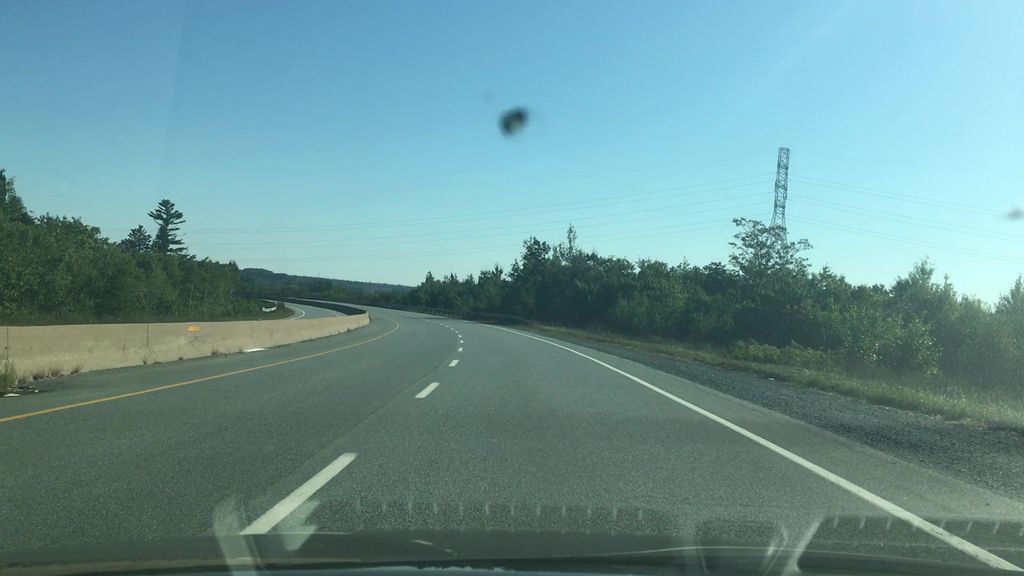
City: halifax